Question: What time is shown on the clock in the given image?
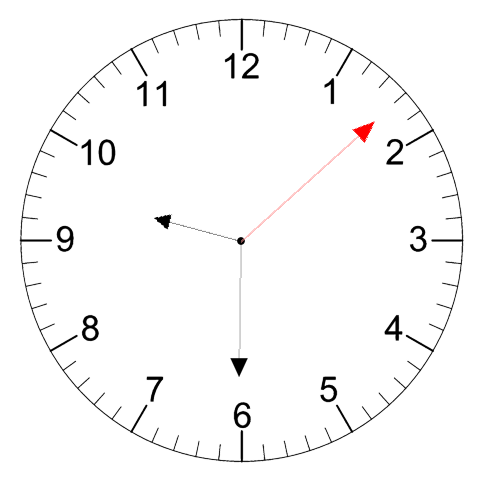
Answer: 09:30:08